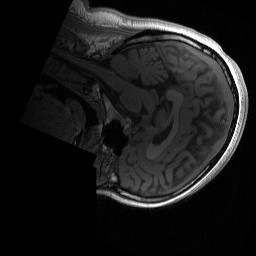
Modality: T1w
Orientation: sagittal
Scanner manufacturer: siemens
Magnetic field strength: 3 T
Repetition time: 2 s
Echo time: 0.0022 s